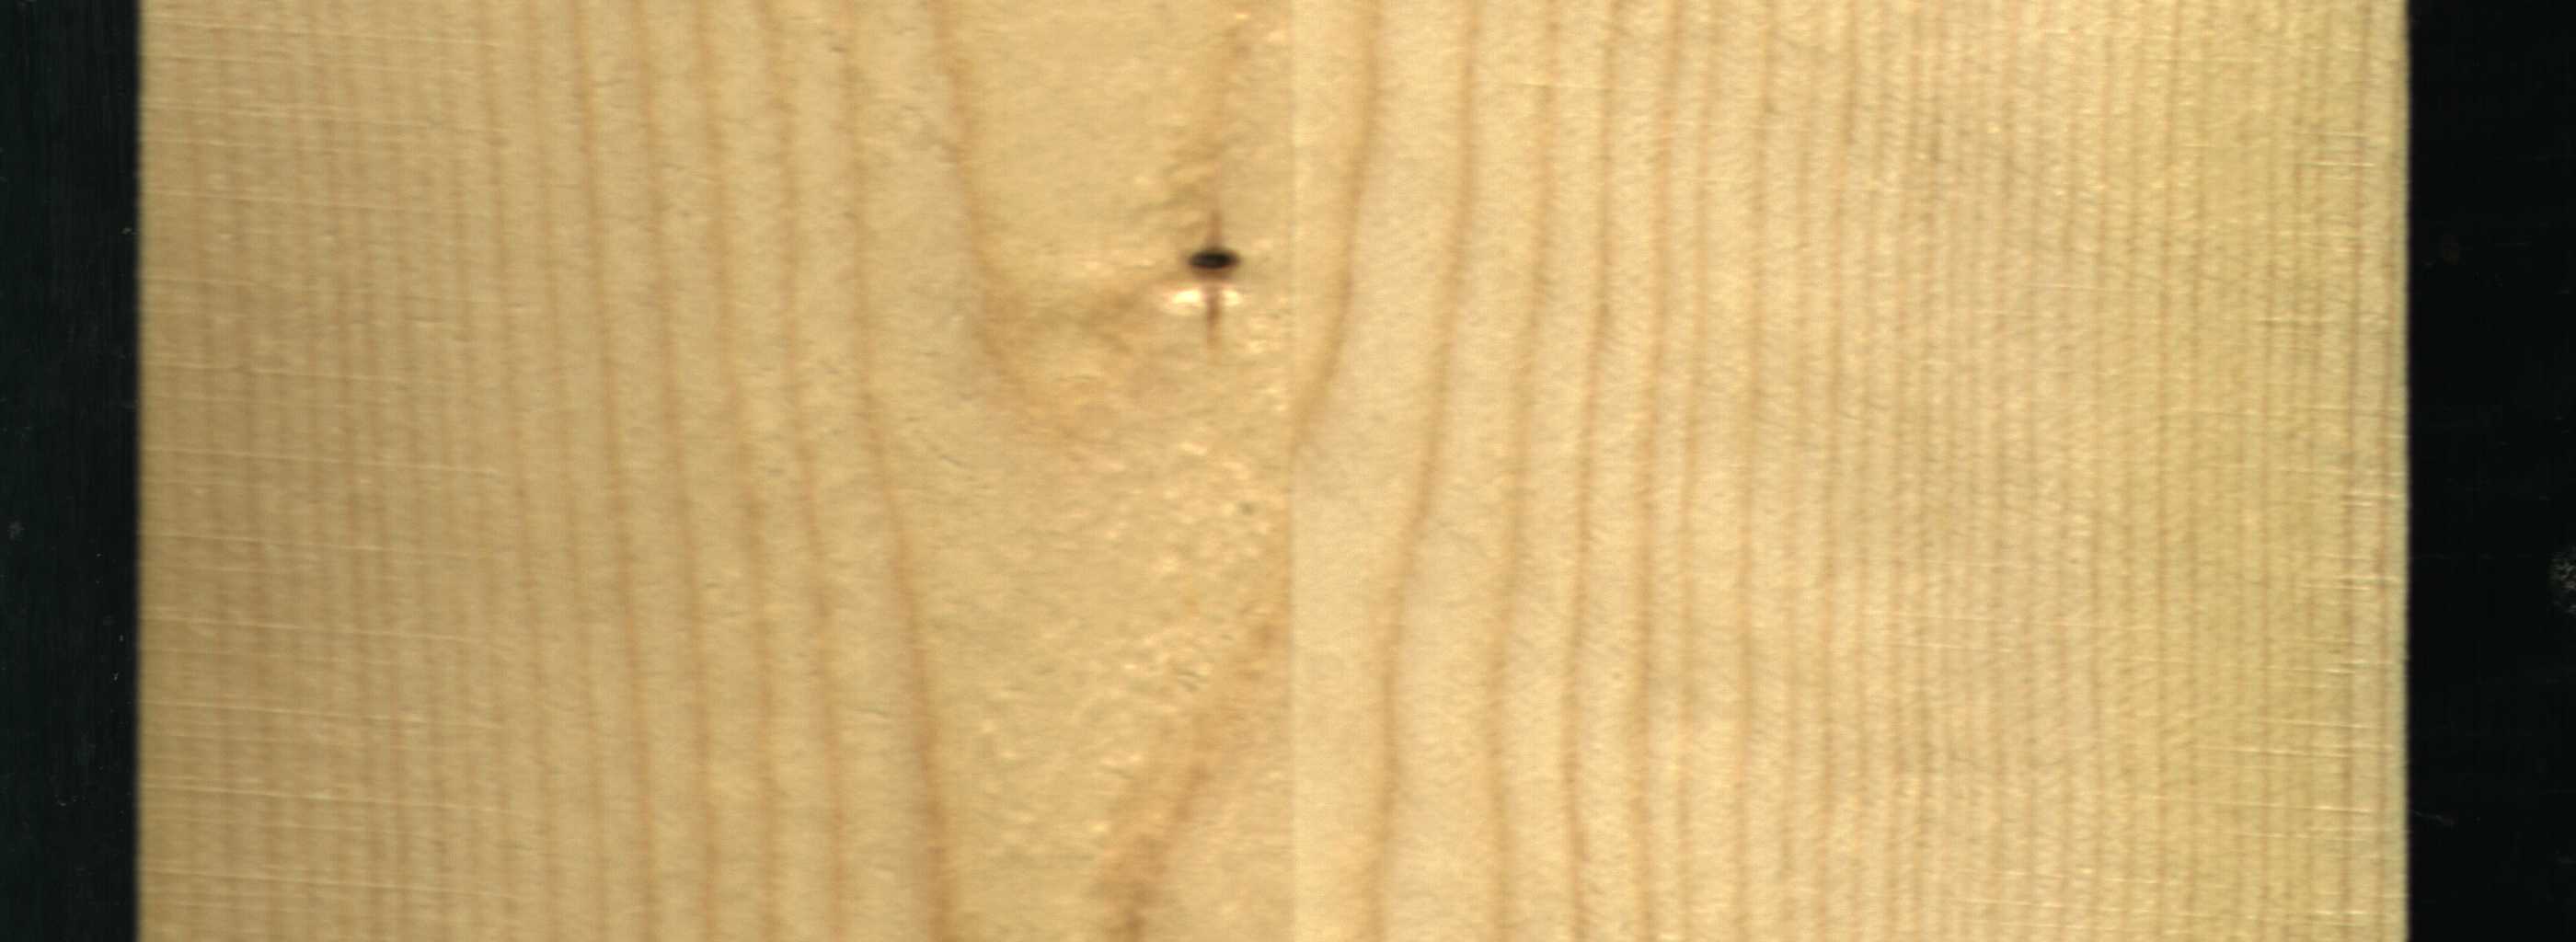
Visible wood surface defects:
Dead_Knot